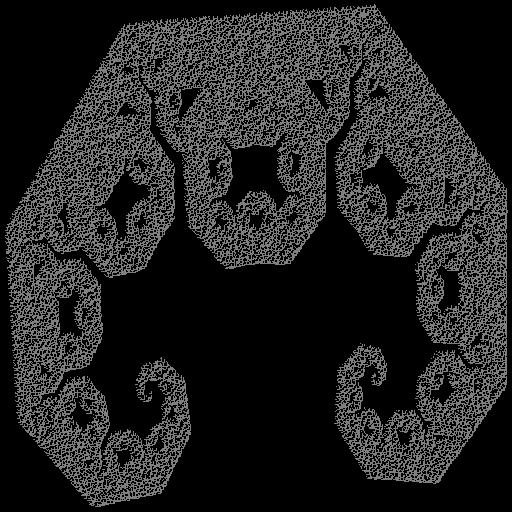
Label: c_curve